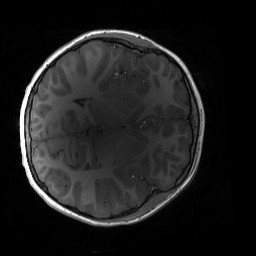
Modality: T1w
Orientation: axial
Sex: male
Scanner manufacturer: siemens
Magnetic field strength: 3 T
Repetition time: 1.9 s
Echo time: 0.00243 s